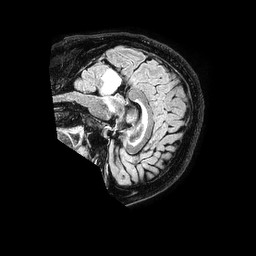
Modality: FLAIR
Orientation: sagittal
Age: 46
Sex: female
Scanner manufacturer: philips
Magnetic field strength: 1.5 T
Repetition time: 4.8 s
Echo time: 0.3 s